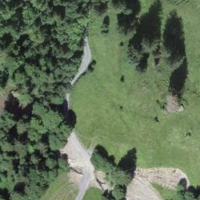
EUNIS habitat code: 41
Species observed at this site:
Allium ursinum